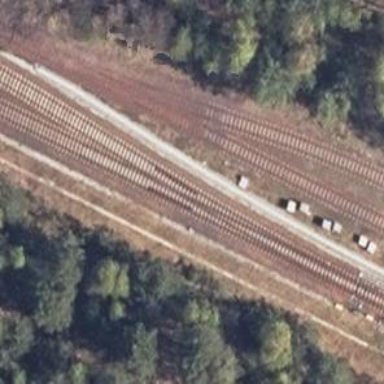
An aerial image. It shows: Railway siding with rails.